Question: So I have this table:

The columns mean house type, quantity and RegionName. I need to build a query which returns the percentage of a certain house type in each region, like this:
'''
nomRegion tipo Prct
Central Casa independiente 23.5
brunca Casa independiente 54.7
chorotega Casa independiente 12.4
.... Casa independiente ....
'''
I need to join the table with itself to get the amount of houses of my required type per Region and then divide it by the total amount of houses in each Region. I tried writing this query but it returns 0 in all the percentage fields.
'''
select T.nomRegion, T.Tipo, (T.Cantidad/SUM(V.Cantidad))*100
from dbo.TipoVivienda T join dbo.TipoVivienda V on T.nomRegion = V.nomRegion
where T.Tipo = 'Casa independiente'
group by T.nomRegion, T.Tipo, T.Cantidad
'''
I have tried other variations, basing myself on this question: <URL>
'''
select T.nomRegion, T.Tipo, 100 * (T.Cantidad/V.Cantidad)
from dbo.TipoVivienda T inner join (select nomRegion as nomRegion, SUM(Cantidad) as Cantidad
from dbo.TipoVivienda
group by nomRegion) V on T.nomRegion = V.nomRegion
where T.Tipo = 'Casa independiente'
group by T.NomRegion, T.Tipo, T.Cantidad, V.Cantidad
'''
But the query still returns 0 as a percentage for all regions. Not sure what I'm doing wrong here...
I tried another variation of the query using correlated queries but the result is the same:
'''
select T.nomRegion, T.Tipo, (T.Cantidad / (select SUM(V.cantidad)
from dbo.TipoVivienda V
where V.nomRegion = T.nomRegion
group by V.nomRegion))*100
from dbo.TipoVivienda T
where T.tipo = 'Casa independiente'
'''
Any ideas?
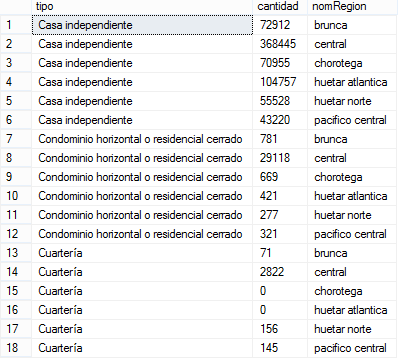
Answer: Multiply with 1.0 to get correct results as sql server does integer arithmetic.
'''
(T.Cantidad*1.0/SUM(V.Cantidad))*100
'''
or multiply by 100 first and then do division.
'''
T.Cantidad*100.0/SUM(V.Cantidad)
'''